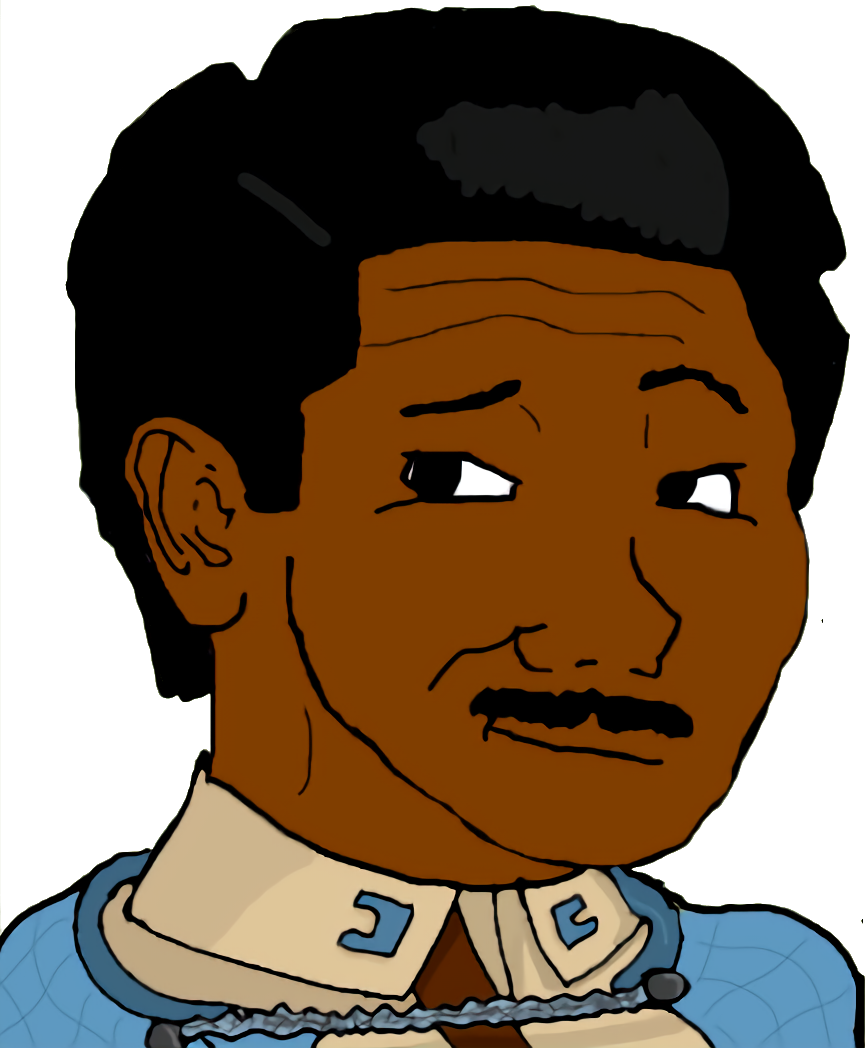
Label: 5_Blackjak